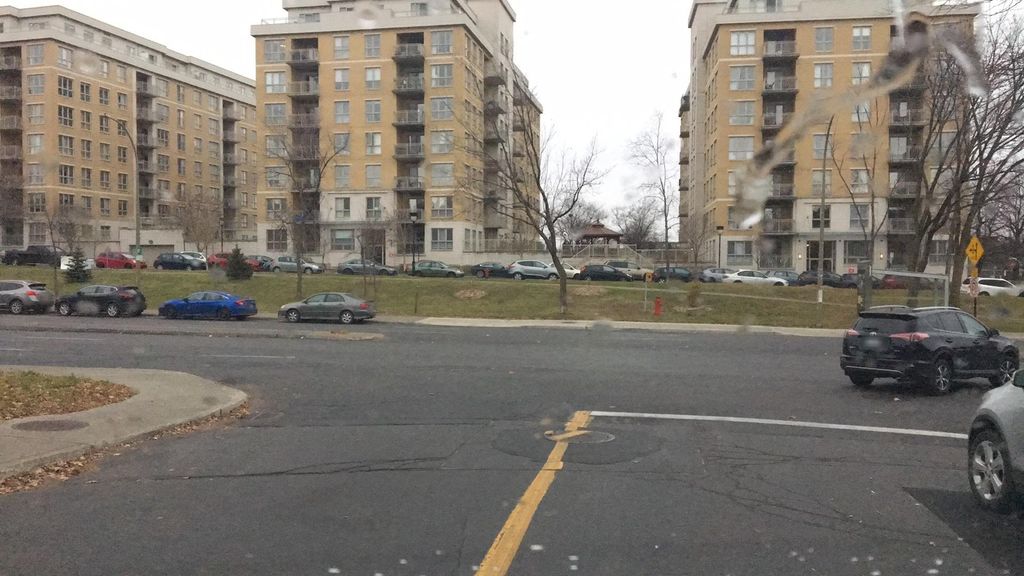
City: montreal